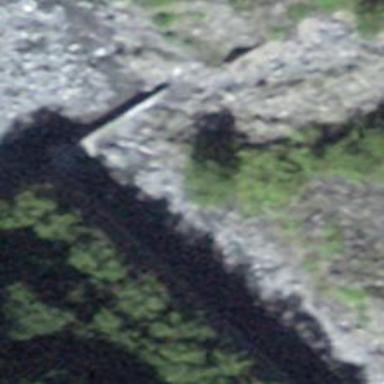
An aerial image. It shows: Check dam beside retaining wall.